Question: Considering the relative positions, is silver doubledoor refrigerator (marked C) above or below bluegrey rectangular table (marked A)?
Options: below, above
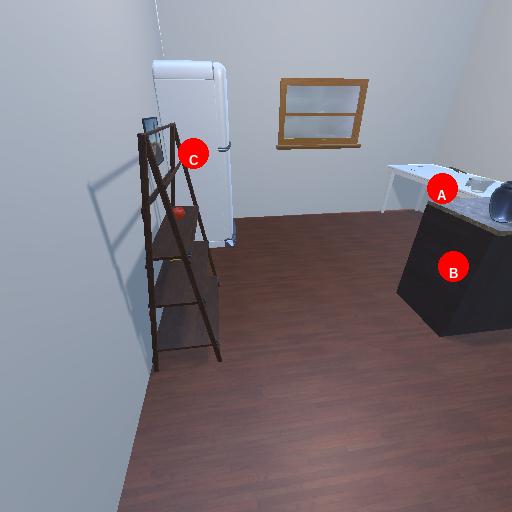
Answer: below